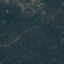
Label: Forest